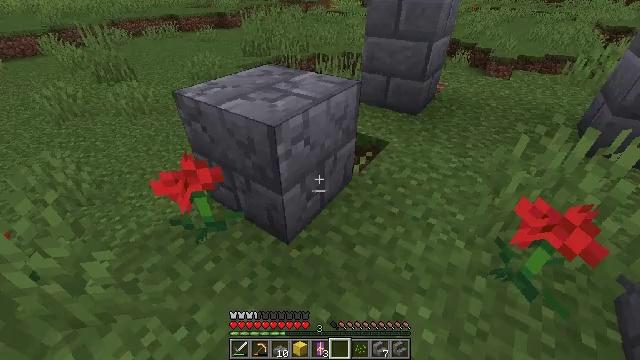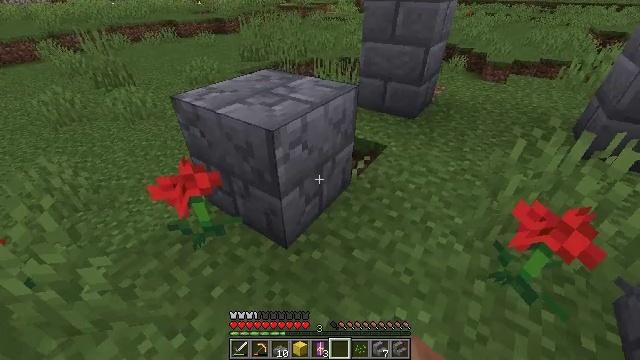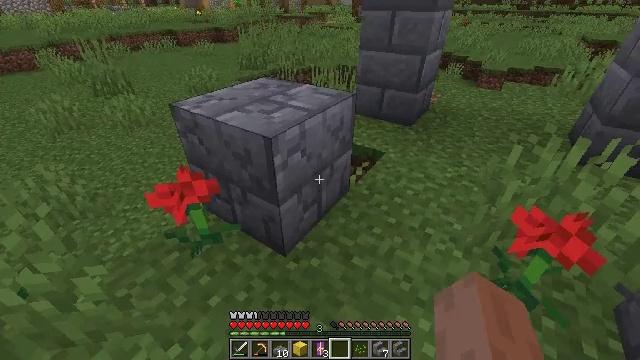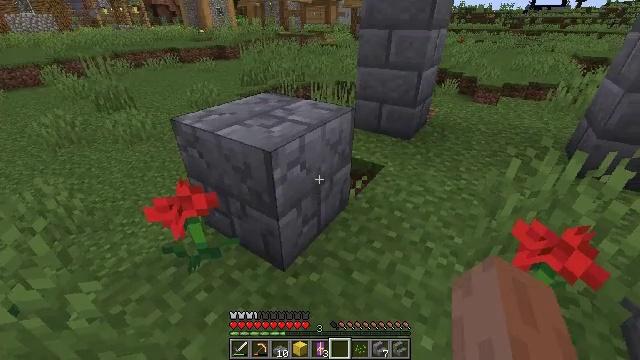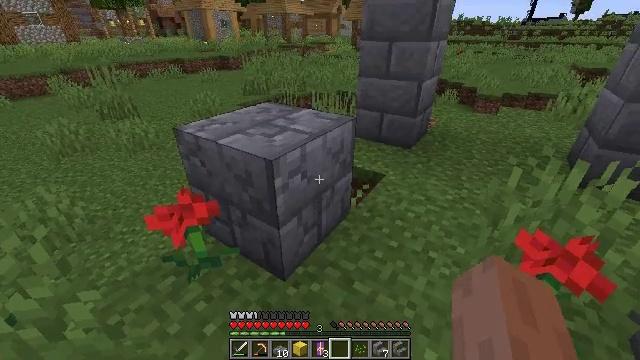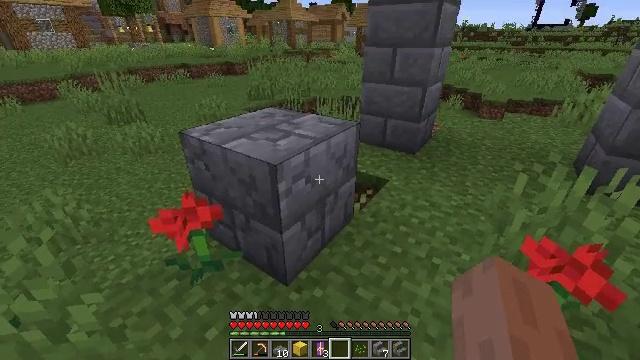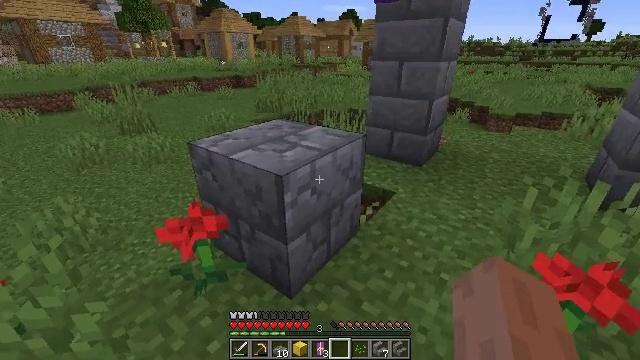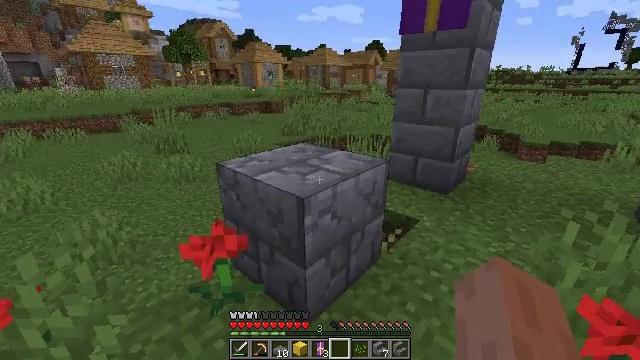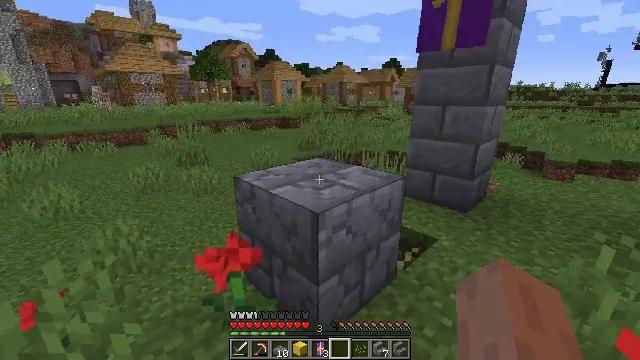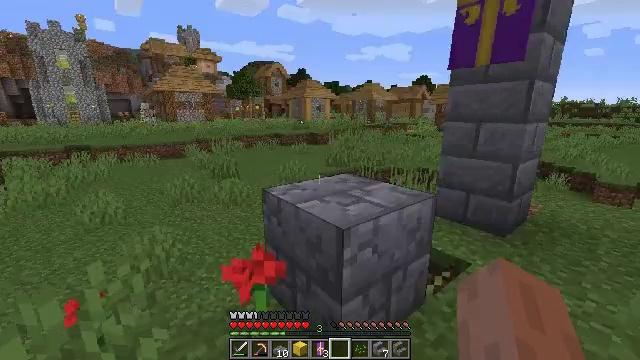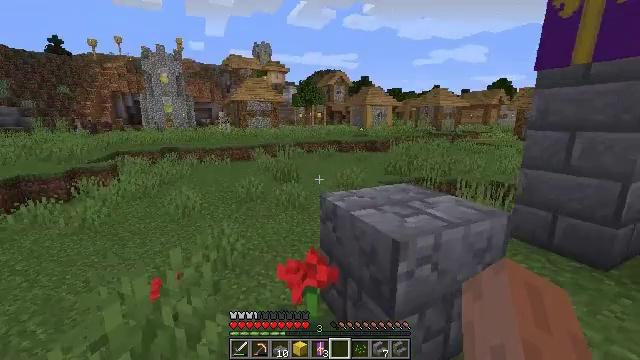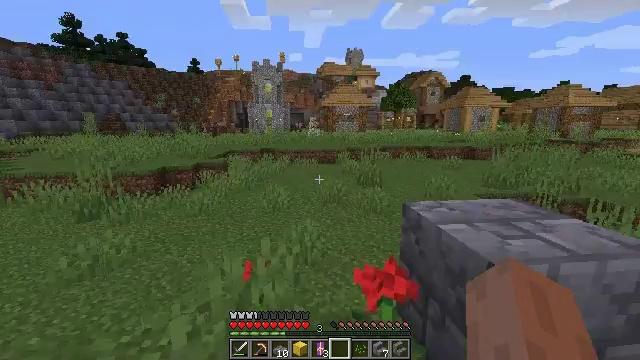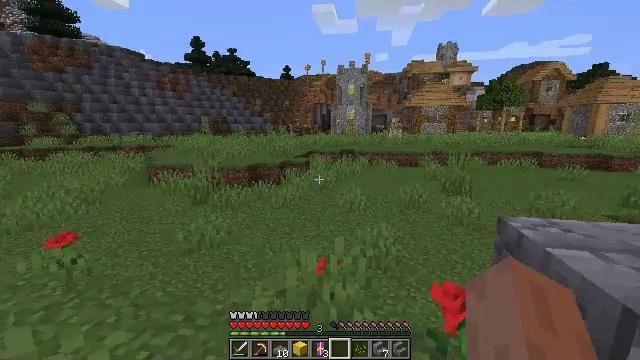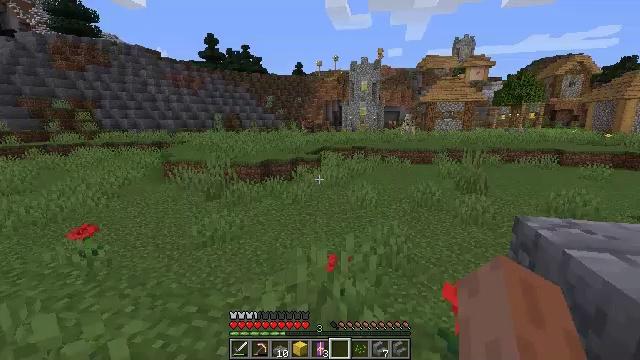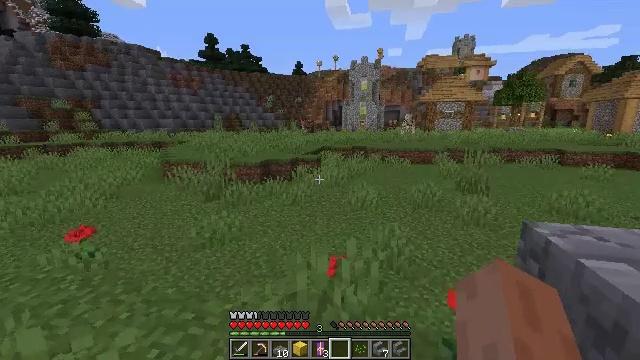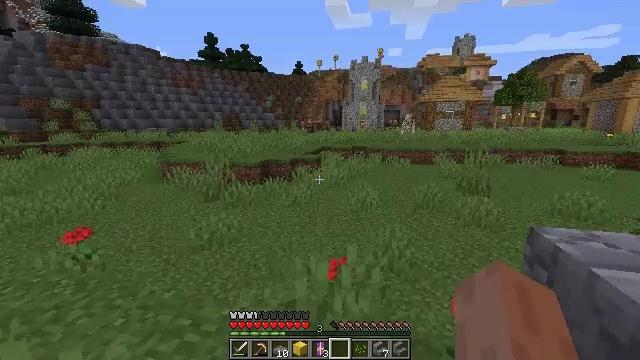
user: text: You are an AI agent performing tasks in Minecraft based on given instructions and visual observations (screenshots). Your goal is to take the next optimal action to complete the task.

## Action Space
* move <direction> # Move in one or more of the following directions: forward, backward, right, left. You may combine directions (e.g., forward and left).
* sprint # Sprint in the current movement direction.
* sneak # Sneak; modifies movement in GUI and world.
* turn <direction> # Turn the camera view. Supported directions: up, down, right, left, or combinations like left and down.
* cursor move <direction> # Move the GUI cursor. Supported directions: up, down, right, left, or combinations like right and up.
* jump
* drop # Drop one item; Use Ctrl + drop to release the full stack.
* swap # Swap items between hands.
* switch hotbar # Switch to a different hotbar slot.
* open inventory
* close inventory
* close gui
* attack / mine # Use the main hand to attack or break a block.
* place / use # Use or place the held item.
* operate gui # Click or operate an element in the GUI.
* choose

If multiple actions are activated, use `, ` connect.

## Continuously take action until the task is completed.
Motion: motion action
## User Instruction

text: Collect the stone bricks by mining.
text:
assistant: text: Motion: no_op
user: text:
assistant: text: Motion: turn up
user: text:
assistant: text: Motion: turn up
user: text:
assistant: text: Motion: turn up
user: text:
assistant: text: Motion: turn up
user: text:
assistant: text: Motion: turn left and up
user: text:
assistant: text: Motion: turn left and up
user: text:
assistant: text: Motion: turn left and up
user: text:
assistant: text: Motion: turn left and up
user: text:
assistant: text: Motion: turn left and up
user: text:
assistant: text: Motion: turn left
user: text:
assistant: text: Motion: turn left
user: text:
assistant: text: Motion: turn left
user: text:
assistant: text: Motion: move forward
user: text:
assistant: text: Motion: move forward
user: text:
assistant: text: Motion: move forward
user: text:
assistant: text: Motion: move forward
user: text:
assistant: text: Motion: move forward
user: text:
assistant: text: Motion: move forward
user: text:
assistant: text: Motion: move forward
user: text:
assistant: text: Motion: move forward
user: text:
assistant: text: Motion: move forward
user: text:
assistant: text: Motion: move forward, turn right
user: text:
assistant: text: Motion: move forward, turn right
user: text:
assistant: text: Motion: move forward, turn right and up
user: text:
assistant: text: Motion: move forward, turn right and up
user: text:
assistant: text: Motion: move forward
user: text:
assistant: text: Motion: move forward
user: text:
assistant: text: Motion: move forward
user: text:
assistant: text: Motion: move forward